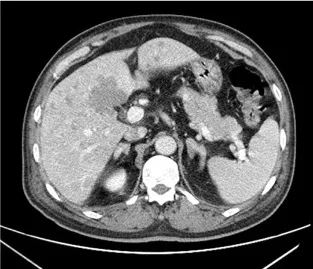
Bilaterally enlarged adrenal glands are displayed (D).
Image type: radiology (ct)